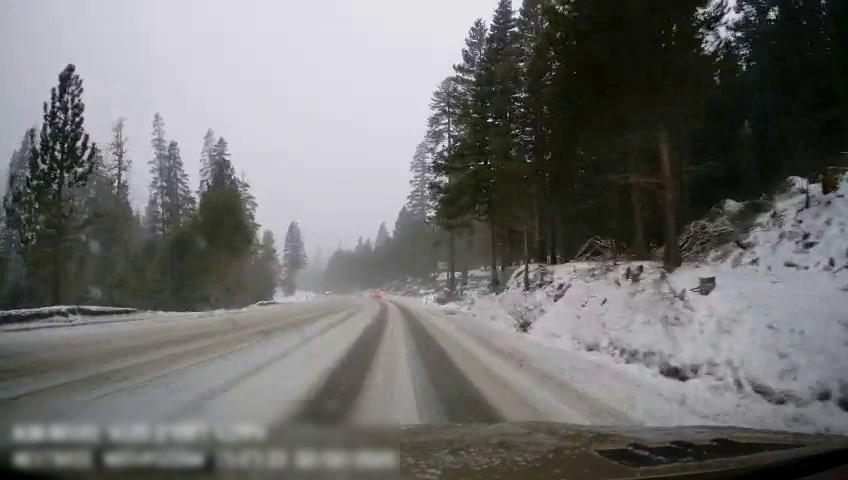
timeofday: Day
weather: Snowy
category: Drivable Space
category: Vehicles | Car